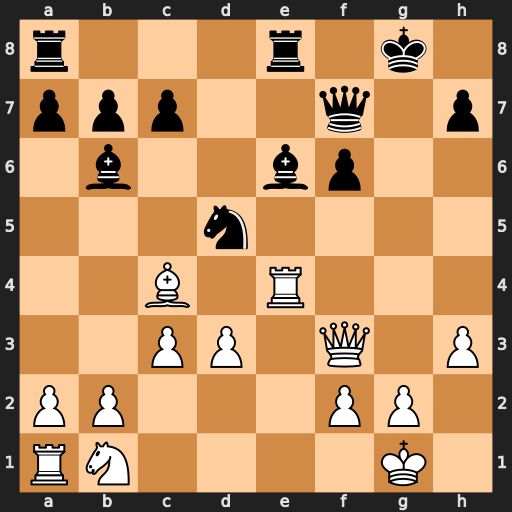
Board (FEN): r3r1k1/ppp2q1p/1b2bp2/3n4/2B1R3/2PP1Q1P/PP3PP1/RN4K1
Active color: w
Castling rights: -
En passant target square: -
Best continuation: Rxe6 Rxe6 Bxd5